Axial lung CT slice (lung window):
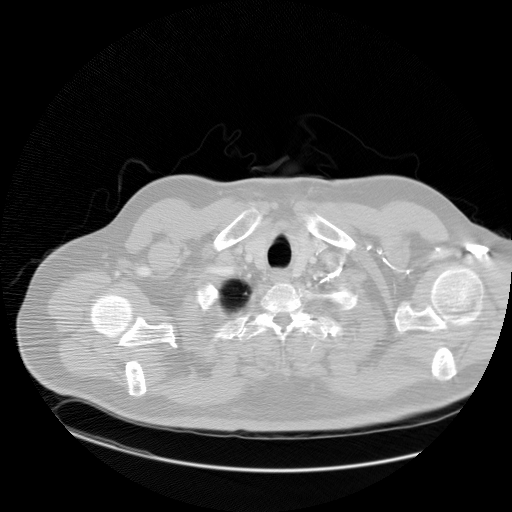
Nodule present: no